Question: Previously I use the same code to render my page, but recently when I use 'border-radius' to set a circle border, I found the characters are not in the just middle place, I'm confused and I tried all most methods I can think, but I still can't to do it;
I know my code has a bug, I want to know how to correct my code.
This is HTML fragment:
'''
.circle_container {
text-align: center;
width: 80px;
height: 80px;
line-height: 80px;
border: 1px solid red;
border-radius: 50%;
}
'''
'''
<div class="circle_container">
one
</div>
'''
The result is:

You can see that picture the characters is not precisely in center.
What can I do to reach my destination?
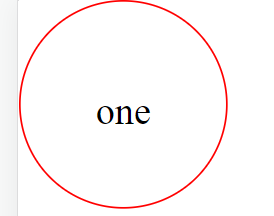
Answer: Your code works fine, but the base line minds also upper character and leaves also space for letters such as , so the middle does not strike in the middle of the word necessarily.
Here is a few example to let you see how it works.
- 'line-height:80px'- 'line-height'- 'line-height''vertical-align'
'''
.circle_container {
text-align: center;
width: 80px;
height: 80px;
line-height: 80px;
border: 1px solid red;
border-radius: 50%;
/* demo purpose, to see it better */
background: linear-gradient(to top, transparent 50%, rgba(0, 0, 0, 0.2) 50%), linear-gradient(to right, transparent 50%, rgba(0, 0, 0, 0.2) 50%);
transform: scale(3);
transform-origin: 0 0;
}
.lower {
line-height: calc(80px * 0.95);
/* demo purpose, to see it better */
margin-top: 170px
}
.lower.pseudo {
line-height: initial;
}
.lower.pseudo:before {
content: '';
display: inline-block;
height: 100%;
vertical-align: middle;
box-shadow:0 0 0 1px blue;/*see me **/
transform:translateX(42px);/* see it match circle's height */
}
.lower.flex {
display: flex;
align-items: center;
justify-content:center;
border-color:tomato;
}
.lower.flex:before {
display: none;
}
'''
'''
Which one of these do really set the text right in the middle ? pick one up ;)
<div class="circle_container">
PpKkOo .-deg
</div>
<div class="circle_container lower">
PpKkOo .-deg
</div>
<div class="circle_container lower pseudo">
PpKkOo .-deg
</div>
<div class="circle_container lower pseudo flex">
PpKkOo .-deg
</div>
<div class="circle_container lower pseudo flex">
flex
</div>
'''
Have fun learning and discover CSS behaviors, keep testing and playing around to understands what CSS rules involve.
I would use 'flex' or 'grid' to make it easier to master, but its nice to know what's happening.